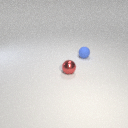
small blue rubber sphere to the right of small red metal sphere